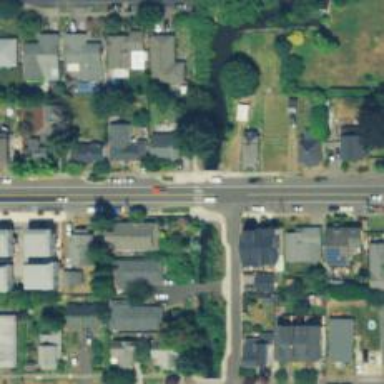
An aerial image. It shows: Residential road with sidewalk on the left.